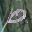
Label: 0